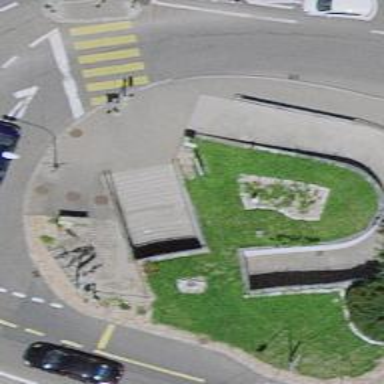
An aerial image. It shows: Concrete steps.